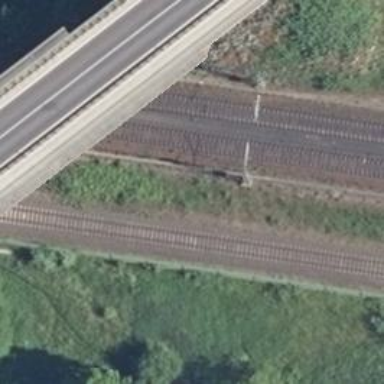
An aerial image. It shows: Milestone along the railway with catenary mast.